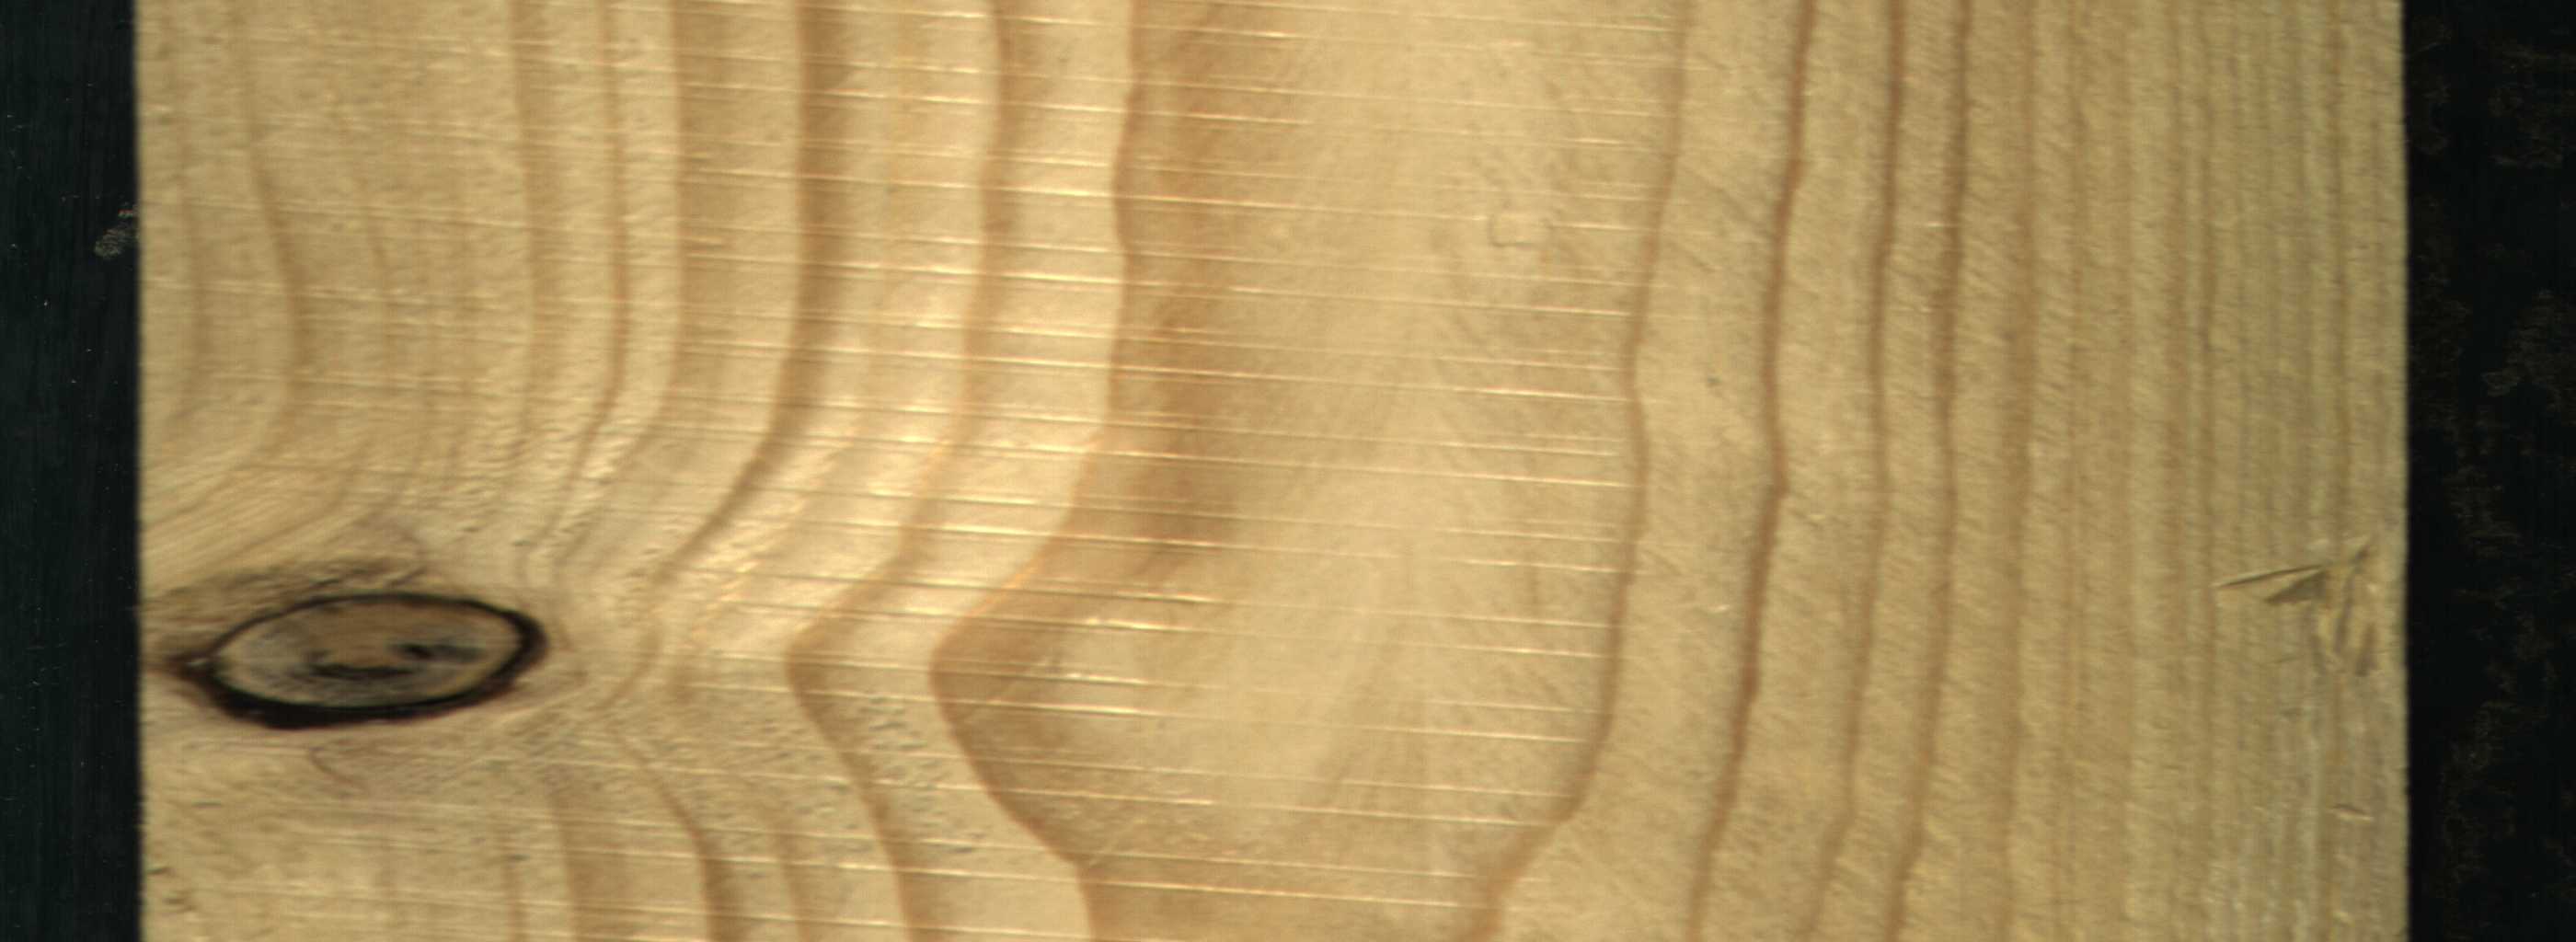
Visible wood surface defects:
Dead_Knot